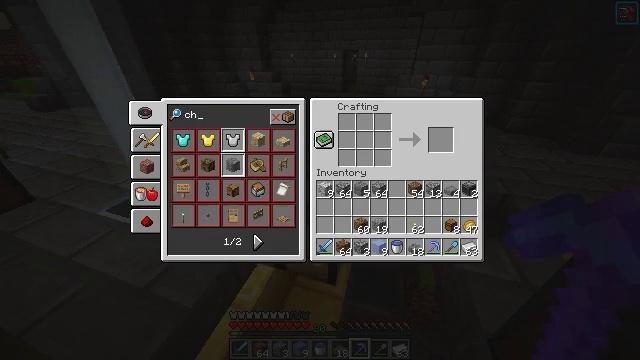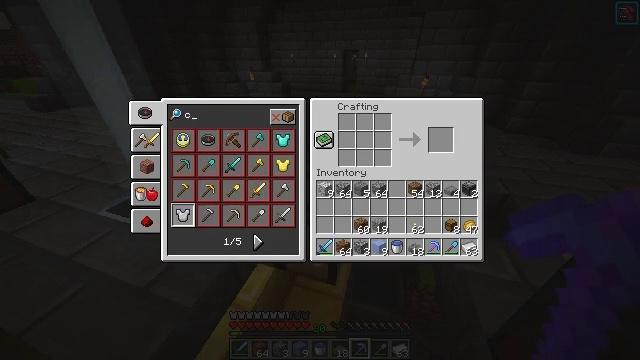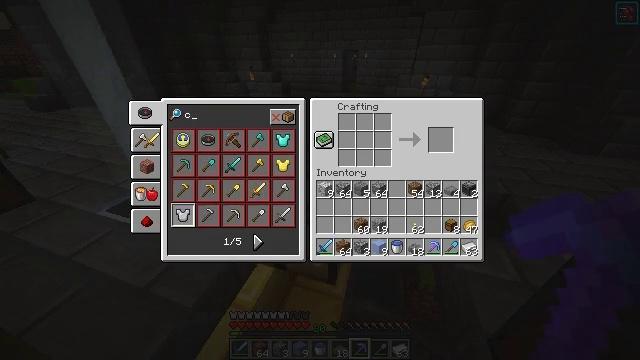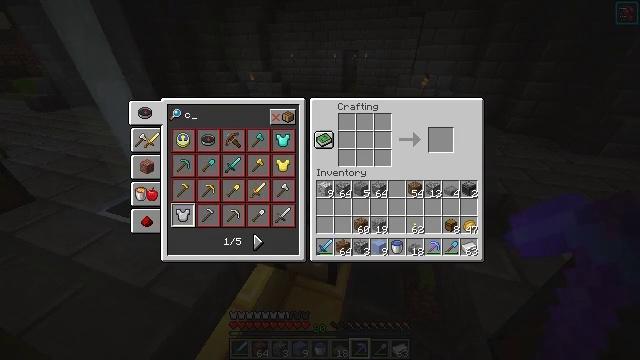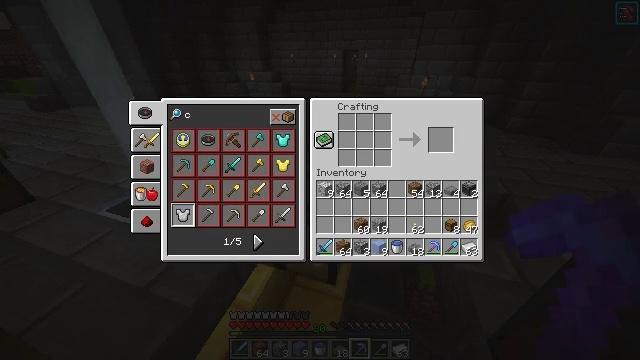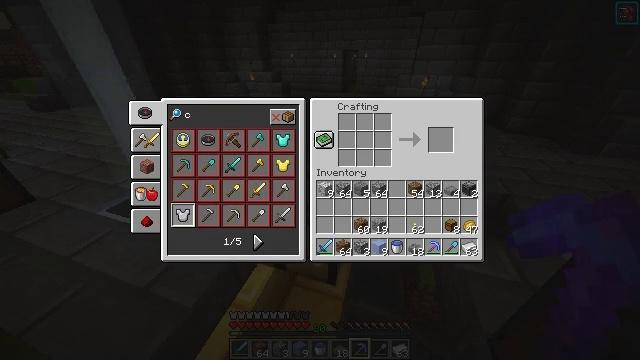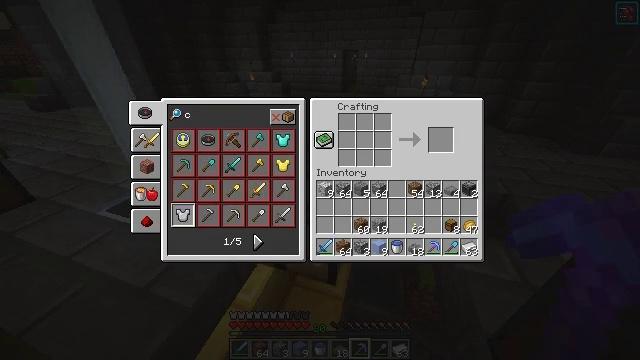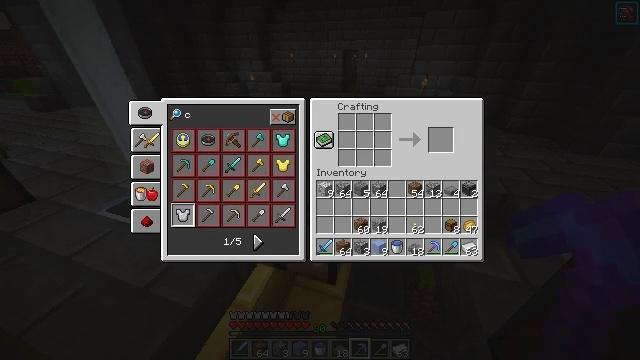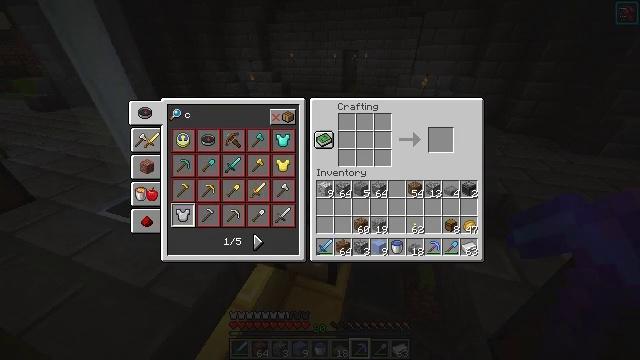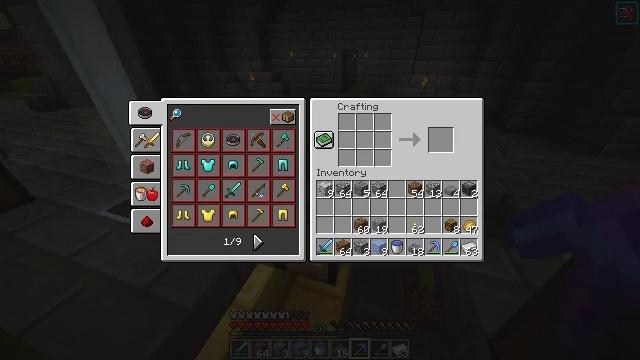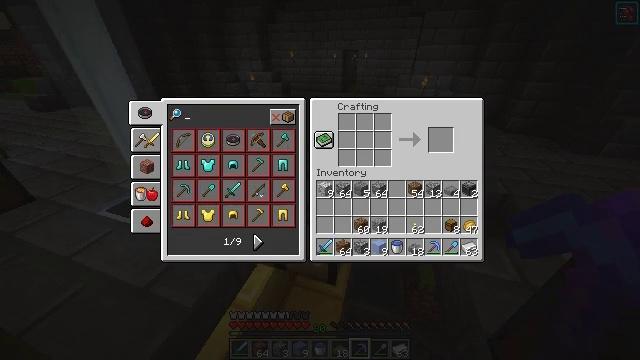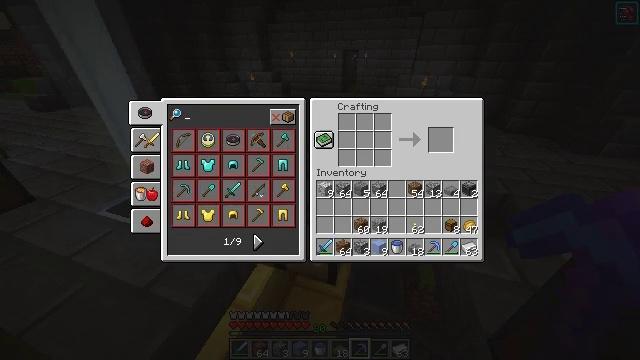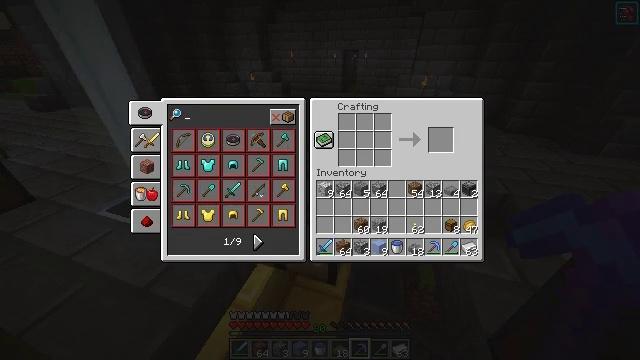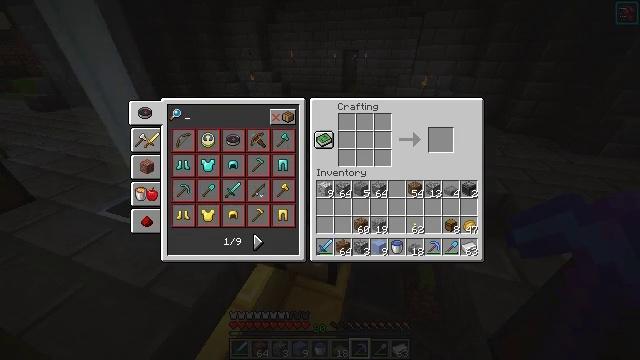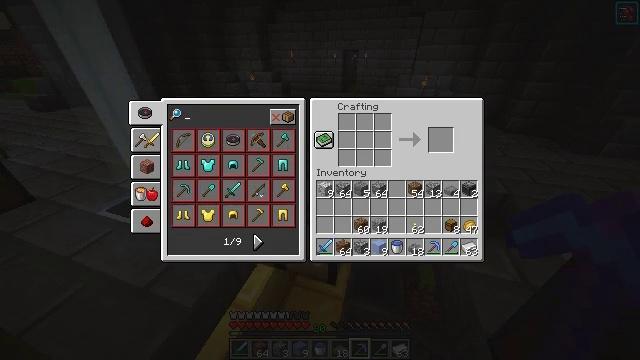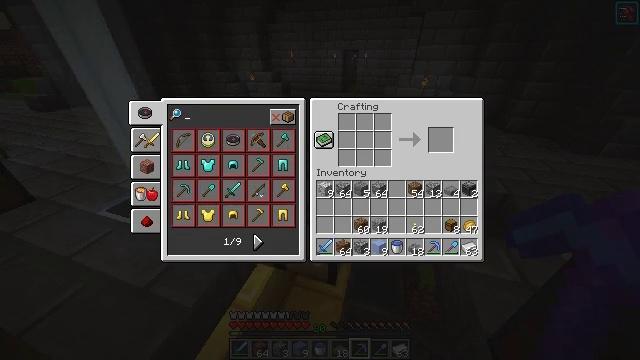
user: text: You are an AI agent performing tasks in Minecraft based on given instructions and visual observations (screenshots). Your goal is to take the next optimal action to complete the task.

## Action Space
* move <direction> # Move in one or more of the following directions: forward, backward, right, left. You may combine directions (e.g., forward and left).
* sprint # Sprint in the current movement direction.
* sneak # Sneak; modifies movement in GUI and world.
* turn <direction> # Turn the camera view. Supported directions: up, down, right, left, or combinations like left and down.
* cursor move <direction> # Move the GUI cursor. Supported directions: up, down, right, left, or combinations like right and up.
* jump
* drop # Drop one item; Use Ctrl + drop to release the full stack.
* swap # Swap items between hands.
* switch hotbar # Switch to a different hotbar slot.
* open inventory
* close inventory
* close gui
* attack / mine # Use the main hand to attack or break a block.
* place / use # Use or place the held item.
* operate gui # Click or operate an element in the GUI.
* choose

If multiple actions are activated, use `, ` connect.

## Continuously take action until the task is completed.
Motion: motion action
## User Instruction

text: Use iron ingots and a chest to craft a hopper.
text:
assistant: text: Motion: no_op
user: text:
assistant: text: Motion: no_op
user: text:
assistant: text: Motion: no_op
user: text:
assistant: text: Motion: no_op
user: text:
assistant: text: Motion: no_op
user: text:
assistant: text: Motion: no_op
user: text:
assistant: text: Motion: no_op
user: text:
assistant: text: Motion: no_op
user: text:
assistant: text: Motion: no_op
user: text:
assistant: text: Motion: no_op
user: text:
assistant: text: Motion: no_op
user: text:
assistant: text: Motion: no_op
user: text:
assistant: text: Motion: no_op
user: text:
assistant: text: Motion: no_op
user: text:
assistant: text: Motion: no_op
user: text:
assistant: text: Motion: no_op
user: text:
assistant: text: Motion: no_op
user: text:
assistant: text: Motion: no_op
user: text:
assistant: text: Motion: no_op
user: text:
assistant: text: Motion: no_op
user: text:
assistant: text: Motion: no_op
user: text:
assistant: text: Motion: no_op
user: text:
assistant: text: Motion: no_op
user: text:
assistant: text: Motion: no_op
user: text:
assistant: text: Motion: no_op
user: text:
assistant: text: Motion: no_op
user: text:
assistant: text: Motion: no_op
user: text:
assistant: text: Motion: no_op
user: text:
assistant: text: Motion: no_op
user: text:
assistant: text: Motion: no_op